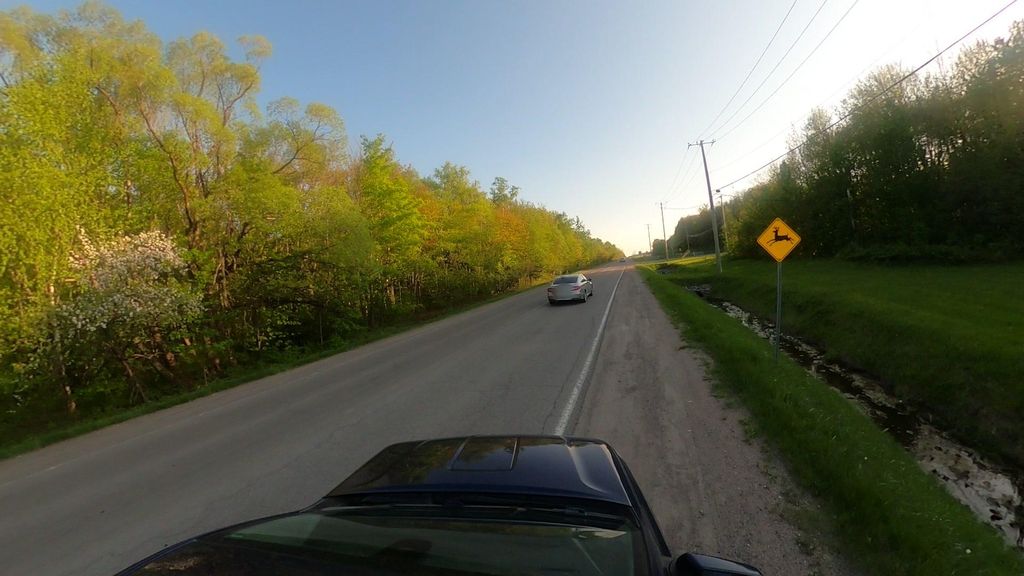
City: quebec_city